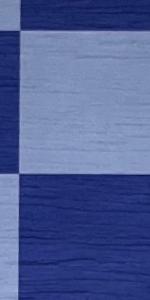
Label: Empty